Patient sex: M
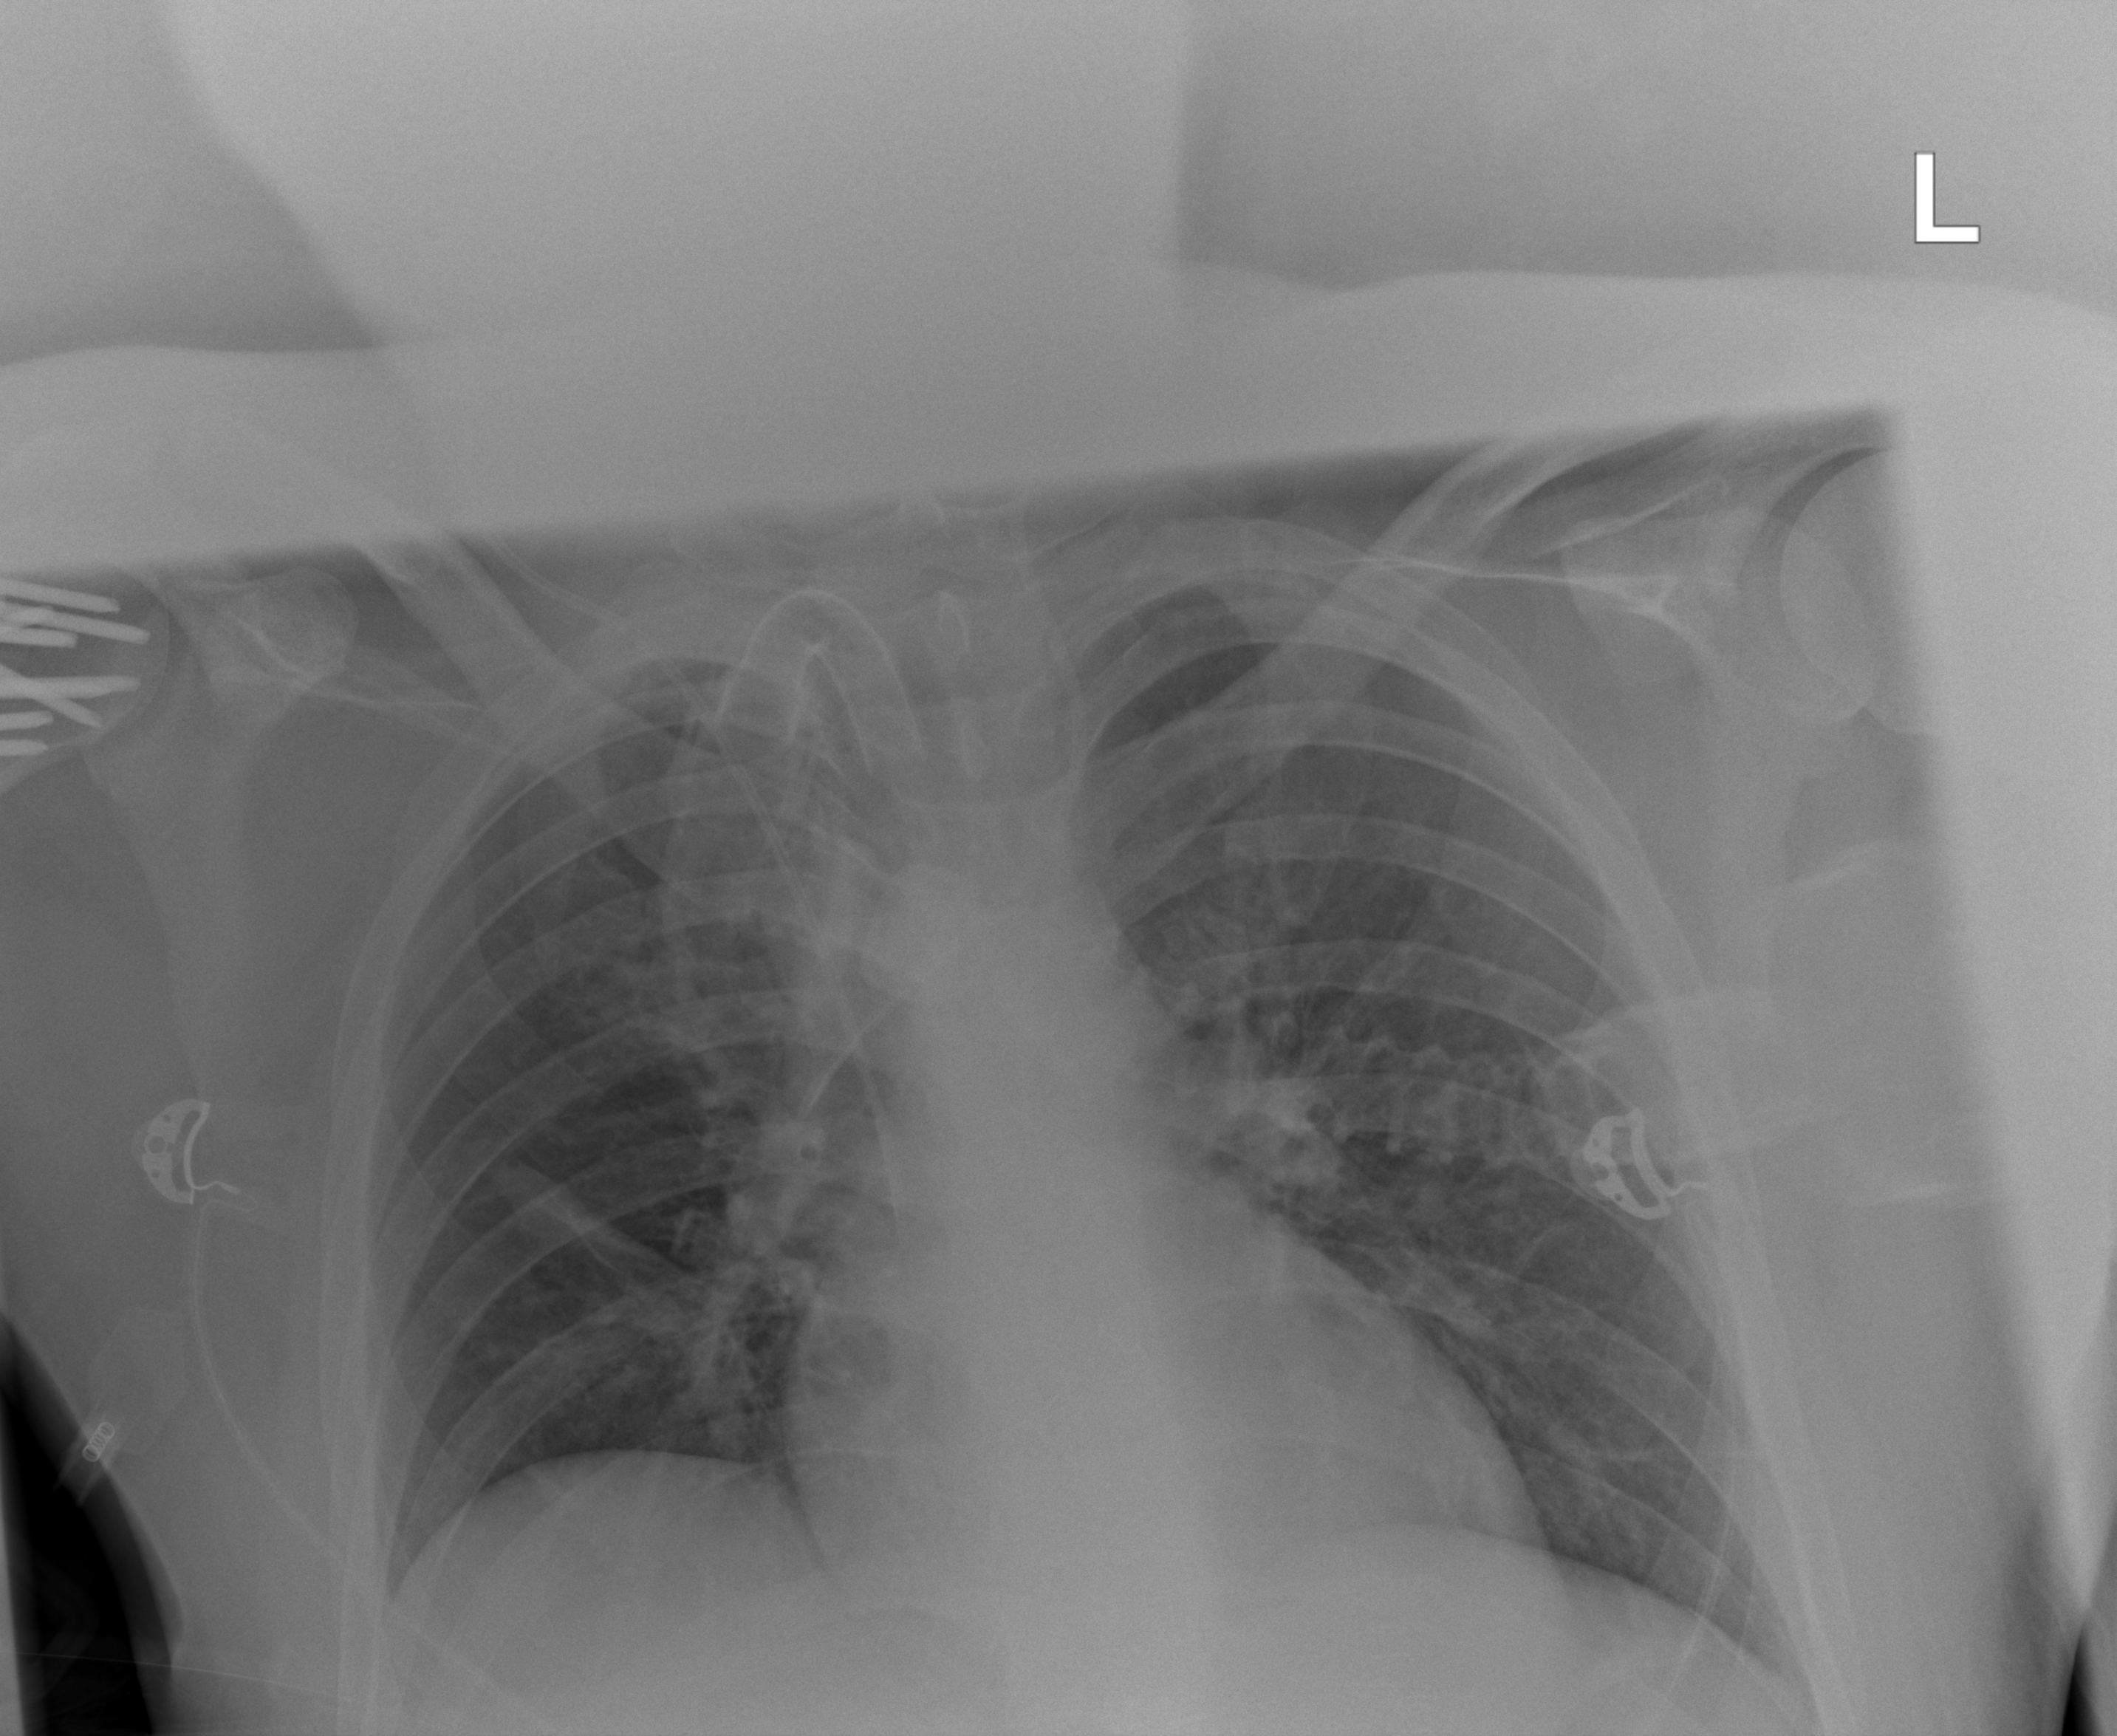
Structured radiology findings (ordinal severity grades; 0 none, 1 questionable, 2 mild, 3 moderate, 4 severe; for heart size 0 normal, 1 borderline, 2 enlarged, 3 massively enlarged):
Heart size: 0
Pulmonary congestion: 0
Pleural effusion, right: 2
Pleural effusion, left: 0
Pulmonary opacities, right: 1
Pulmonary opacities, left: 1
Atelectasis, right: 2
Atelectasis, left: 0